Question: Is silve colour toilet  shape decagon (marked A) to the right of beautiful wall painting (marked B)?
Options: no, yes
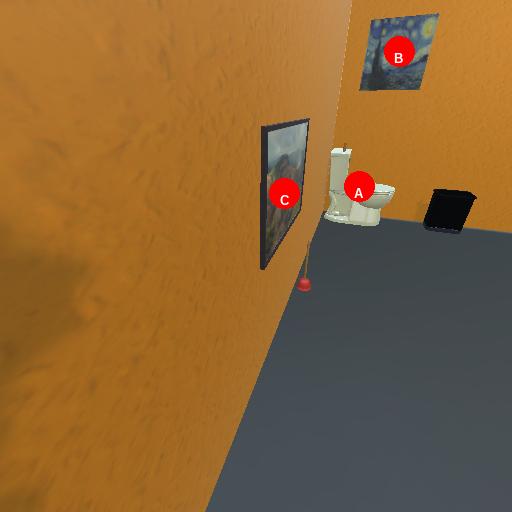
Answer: no